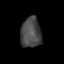
Tissue: skin
Cell type: Epithelial cells
Senescence score: 0.2379
Nuclear area (px): 606
Mean DAPI intensity: 73.271